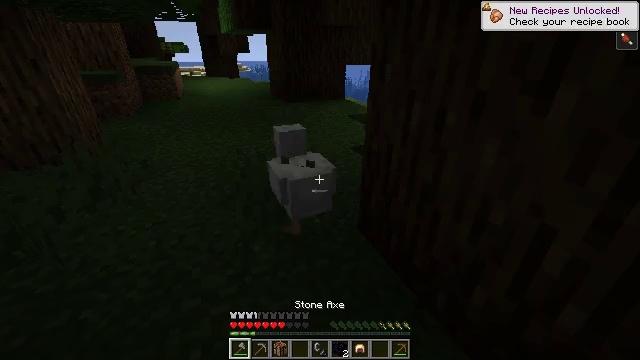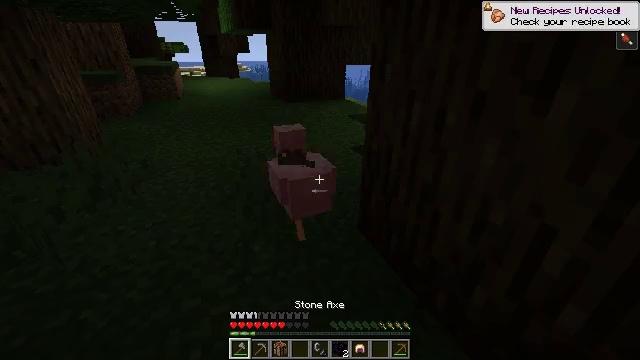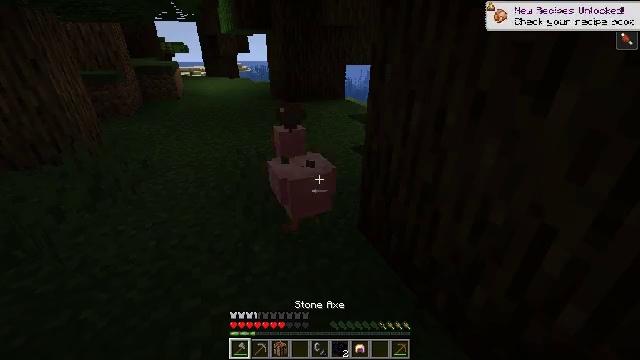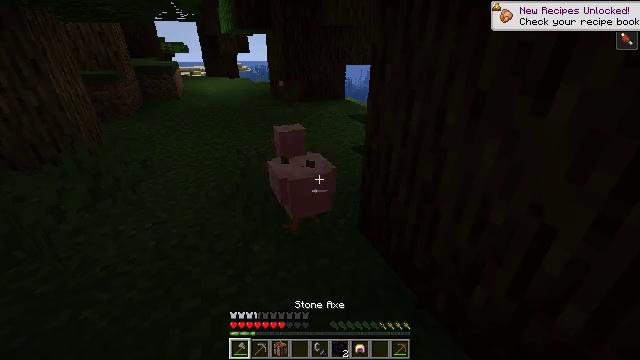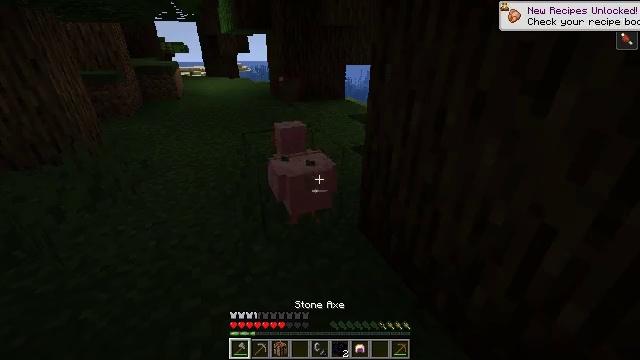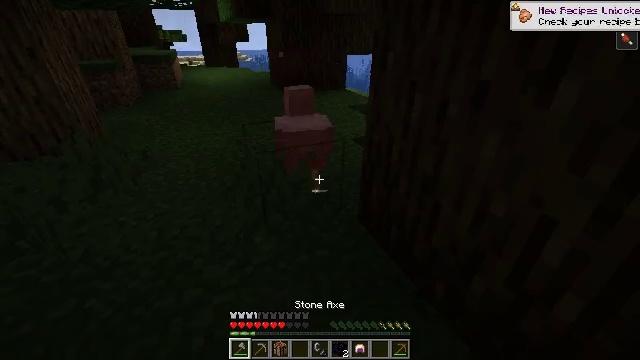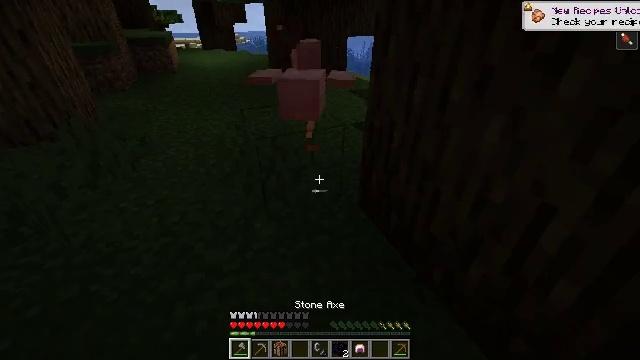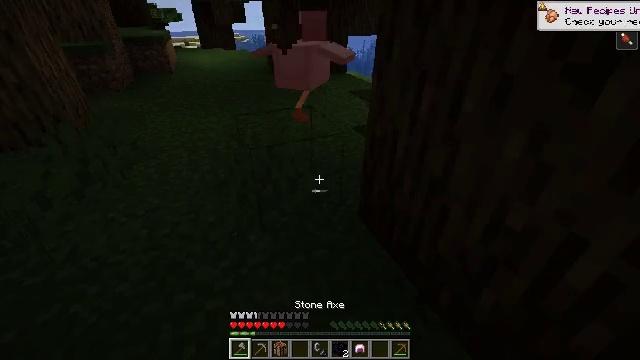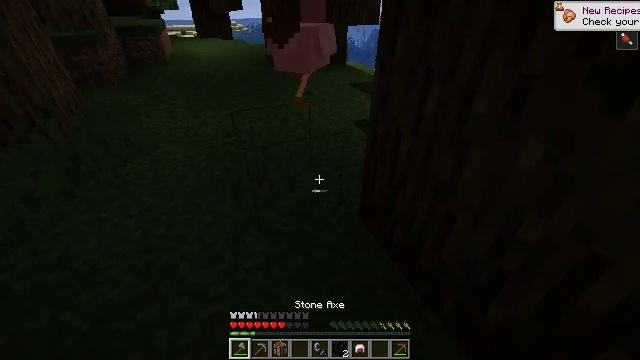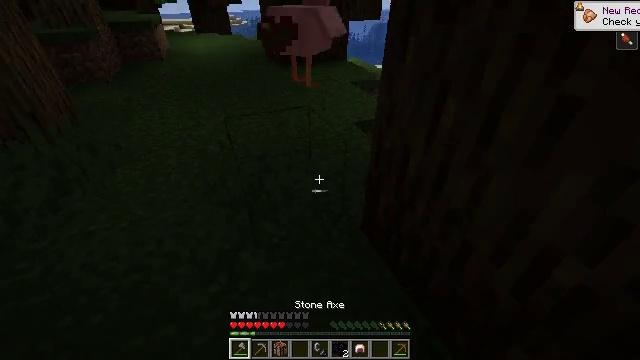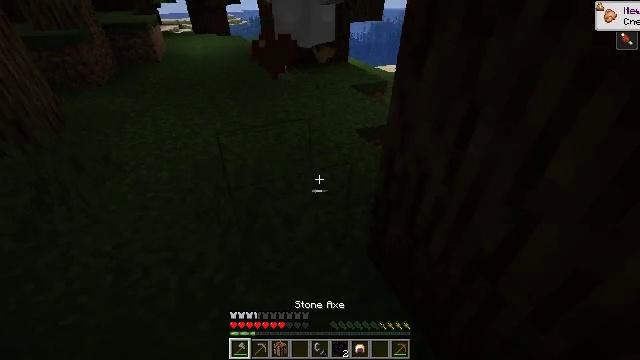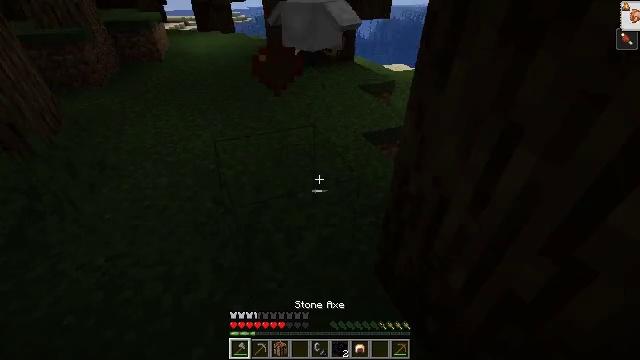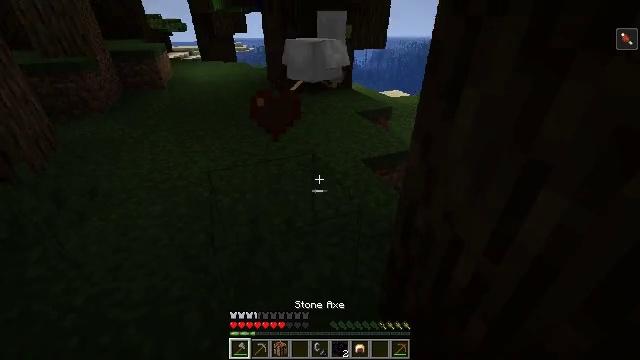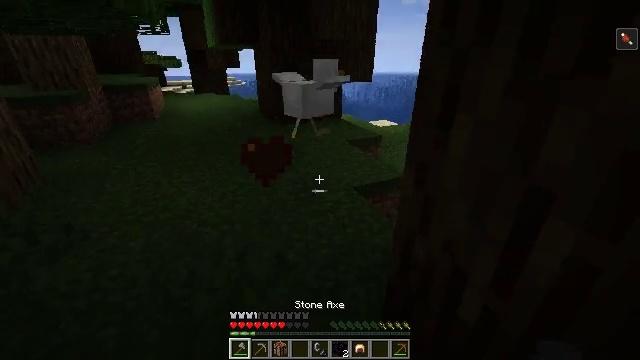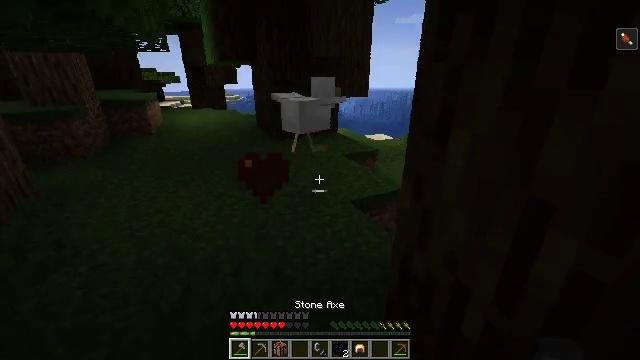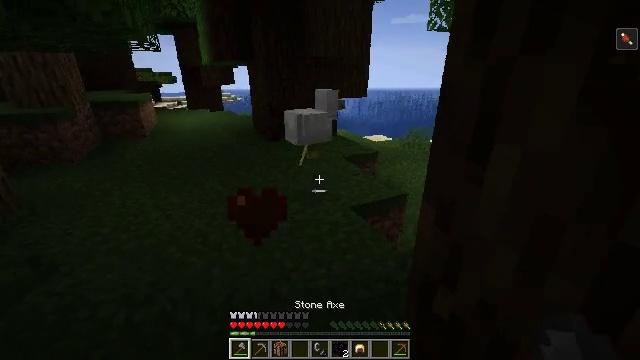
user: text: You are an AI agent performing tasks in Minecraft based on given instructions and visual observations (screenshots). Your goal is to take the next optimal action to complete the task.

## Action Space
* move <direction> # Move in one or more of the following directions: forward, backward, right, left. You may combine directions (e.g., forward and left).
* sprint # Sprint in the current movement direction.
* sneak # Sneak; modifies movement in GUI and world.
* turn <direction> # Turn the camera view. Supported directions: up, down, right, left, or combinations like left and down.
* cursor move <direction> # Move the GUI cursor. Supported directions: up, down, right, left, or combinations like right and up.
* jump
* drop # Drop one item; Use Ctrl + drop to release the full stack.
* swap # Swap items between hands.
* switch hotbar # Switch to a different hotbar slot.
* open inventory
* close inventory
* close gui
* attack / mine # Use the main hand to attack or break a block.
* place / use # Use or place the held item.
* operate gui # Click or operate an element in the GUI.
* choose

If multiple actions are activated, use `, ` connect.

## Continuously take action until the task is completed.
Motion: motion action
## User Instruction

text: Kill mobs.
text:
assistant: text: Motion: no_op
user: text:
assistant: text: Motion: no_op
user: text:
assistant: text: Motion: no_op
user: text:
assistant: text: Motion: no_op
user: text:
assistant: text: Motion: turn down
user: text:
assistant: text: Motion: move forward, turn down
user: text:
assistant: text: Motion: move forward
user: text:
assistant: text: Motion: move forward, turn down
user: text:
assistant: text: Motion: move forward
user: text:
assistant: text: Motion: move forward
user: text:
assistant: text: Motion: turn left
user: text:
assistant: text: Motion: turn up
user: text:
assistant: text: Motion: turn right and up
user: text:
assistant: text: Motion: move forward, turn up
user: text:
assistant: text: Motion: move forward
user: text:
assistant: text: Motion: move forward
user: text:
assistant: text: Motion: move forward
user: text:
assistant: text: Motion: move forward, turn down
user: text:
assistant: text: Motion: move forward, turn down
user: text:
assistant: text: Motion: move forward, turn right and down
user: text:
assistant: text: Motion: move forward, turn right
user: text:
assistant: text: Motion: move forward
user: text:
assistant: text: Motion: move forward
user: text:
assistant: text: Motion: move forward
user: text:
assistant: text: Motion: move forward, turn down, attack / mine
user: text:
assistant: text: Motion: move forward, attack / mine
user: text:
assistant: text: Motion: attack / mine
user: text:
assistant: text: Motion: no_op
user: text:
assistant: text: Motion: no_op
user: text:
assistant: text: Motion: turn right